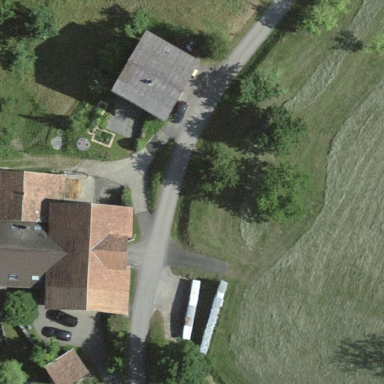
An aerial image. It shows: Farmyard area.